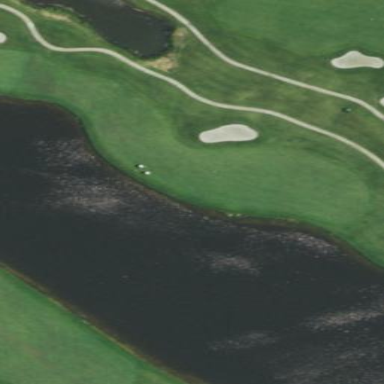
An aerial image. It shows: Picturesque scene of golf course with lateral water hazard.